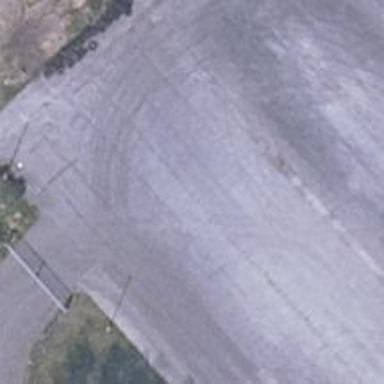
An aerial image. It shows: Asphalt parking aisle off service road.